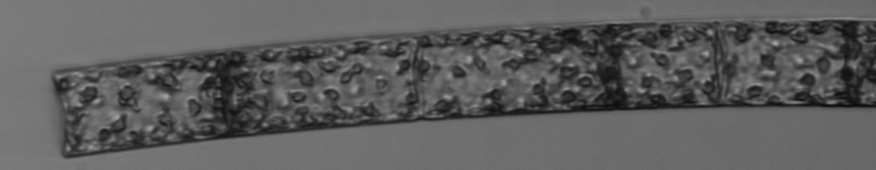
Label: Guinardia_flaccida